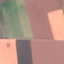
Land use / land cover class: AnnualCrop